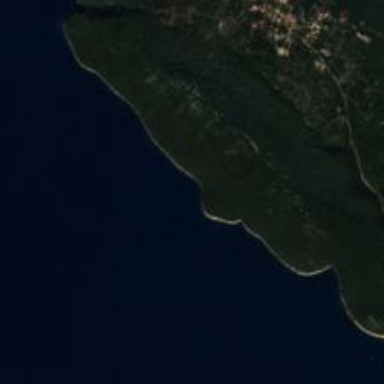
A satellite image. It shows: Beautiful bay with natural surroundings.